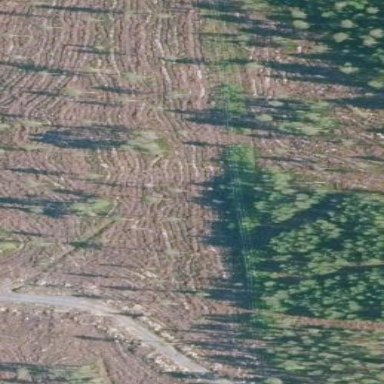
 likely man-made clearing in the landscape."